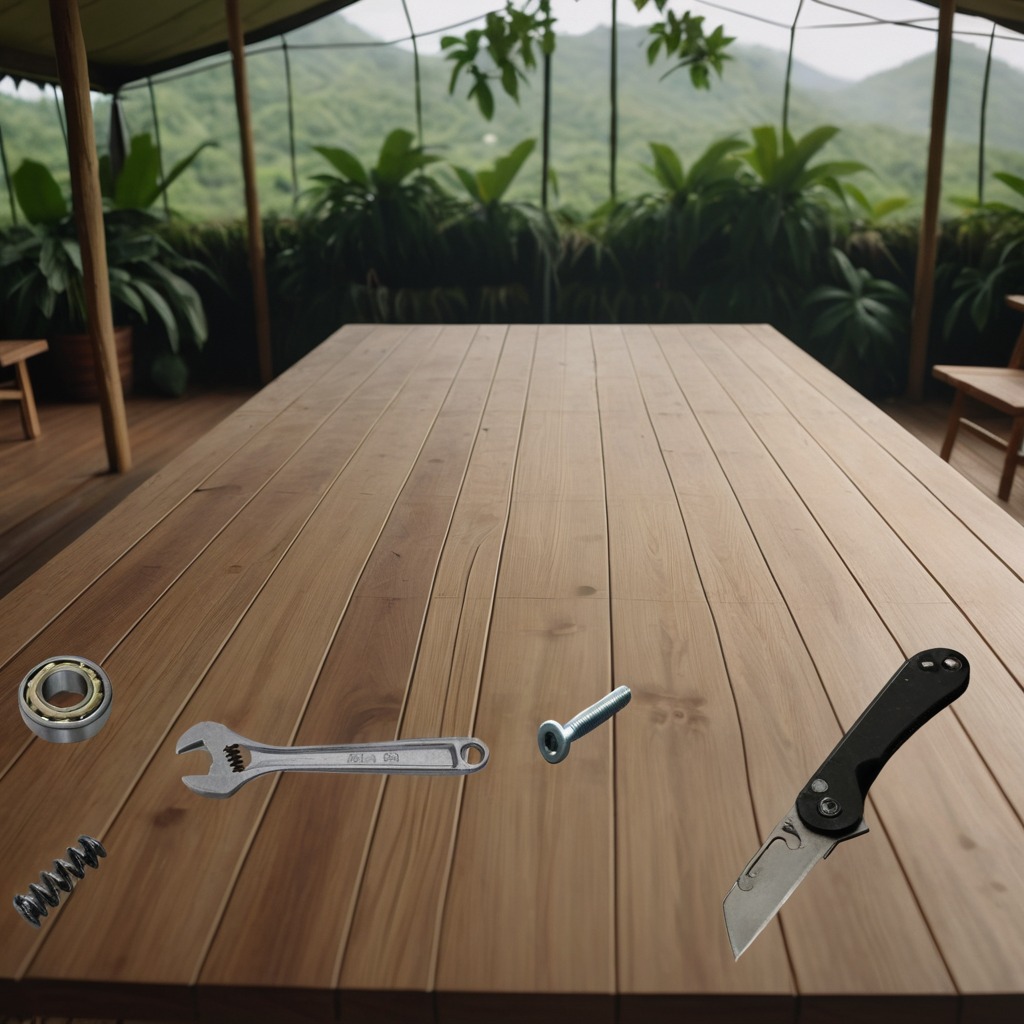
A ball bearing, a utility knife, a machine screw, a coiled metal spring, and a wrench are lying on a wooden table inside a jungle field workshop tent.